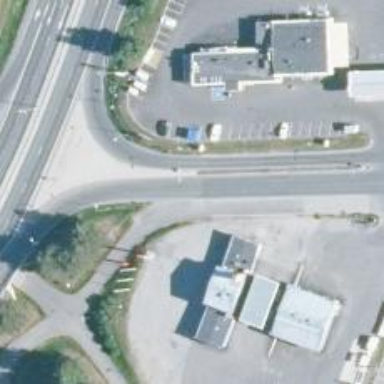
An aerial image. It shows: Asphalt road classified as tertiary trunk link.